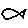
Label: fish